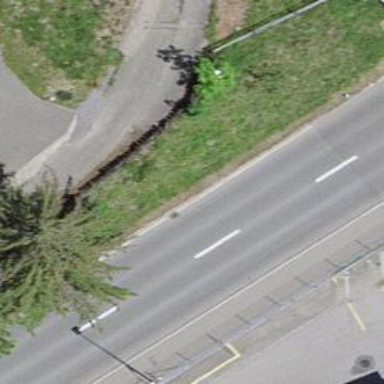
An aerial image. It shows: Paved tertiary road with sidewalk on the left side.